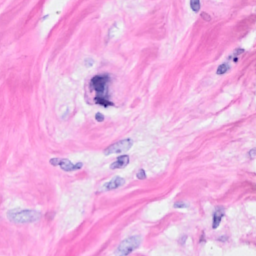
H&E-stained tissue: Breast